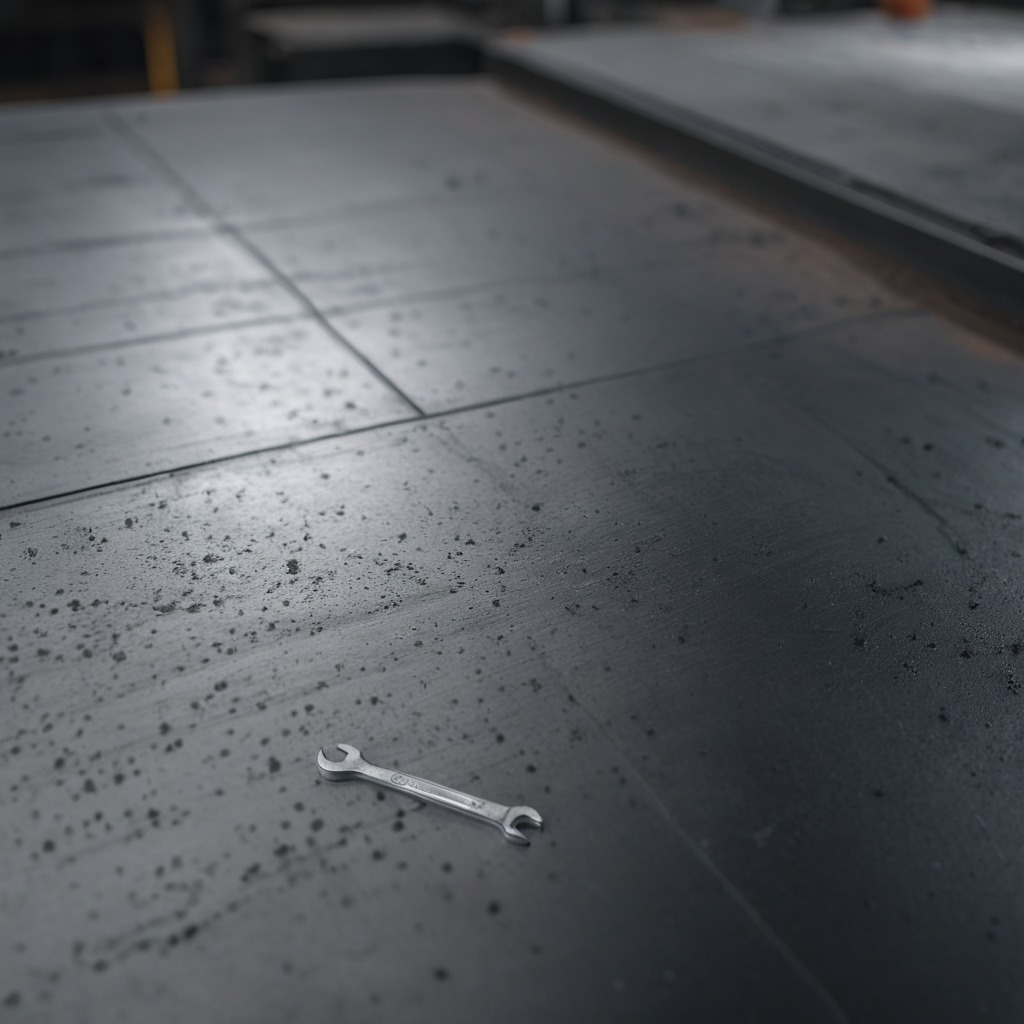
An wrench lies on the cold steel table in a mining workshop.